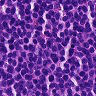
Metastatic tissue present: no